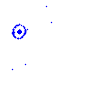
Particle: pion